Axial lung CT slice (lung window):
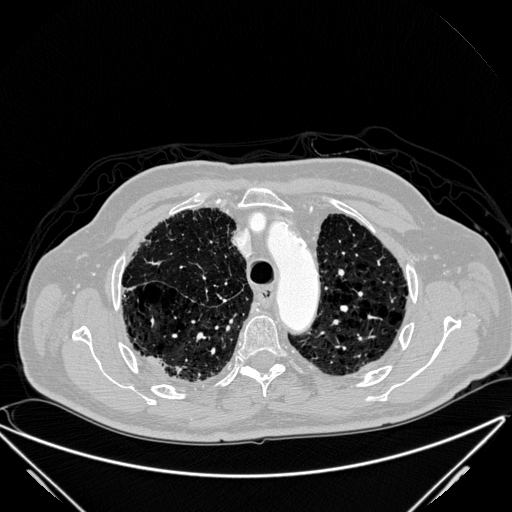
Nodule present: no